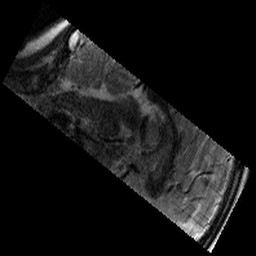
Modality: T2w
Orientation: sagittal
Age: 9
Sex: female
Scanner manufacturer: siemens
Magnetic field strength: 3 T
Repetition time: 9.23 s
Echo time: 0.067 s